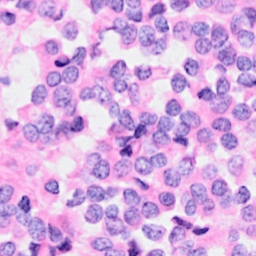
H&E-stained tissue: Breast